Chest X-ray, PA view. Patient: 48 years old, sex M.
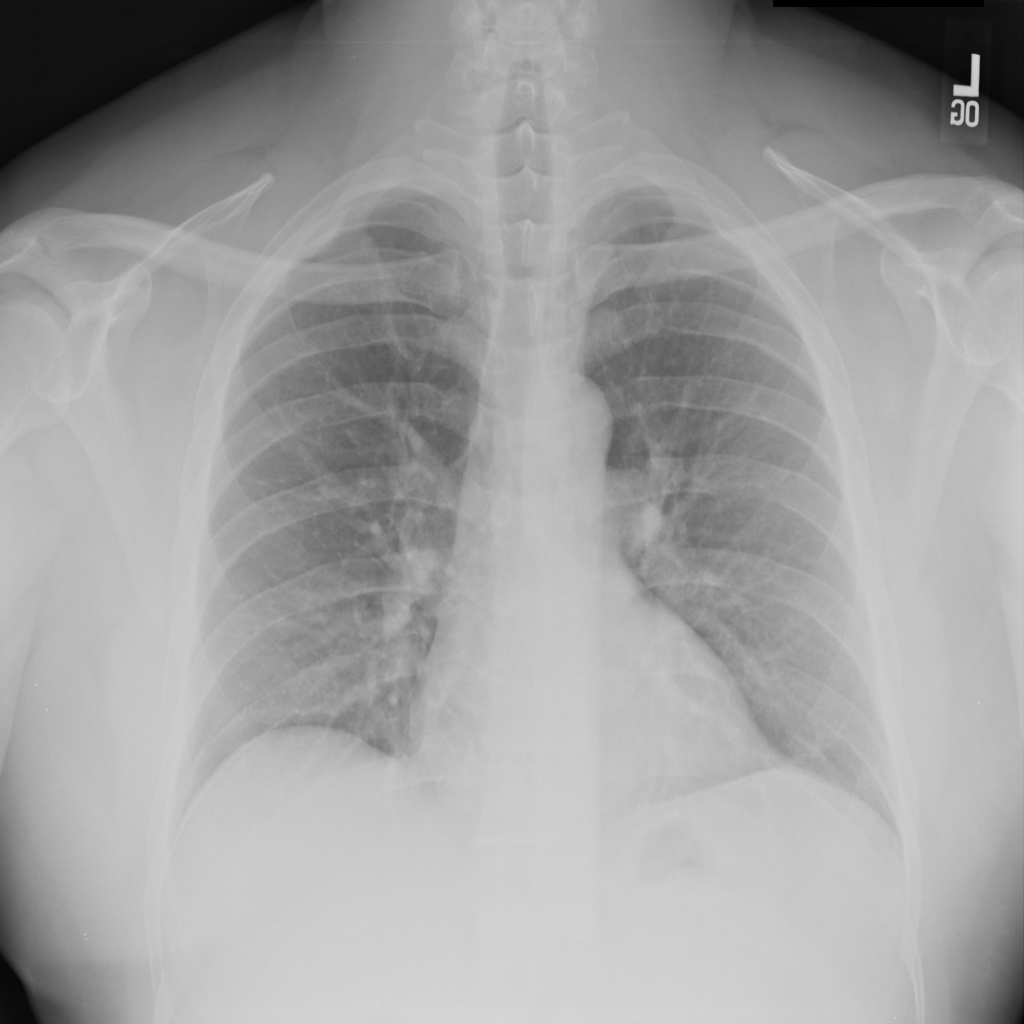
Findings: No Finding